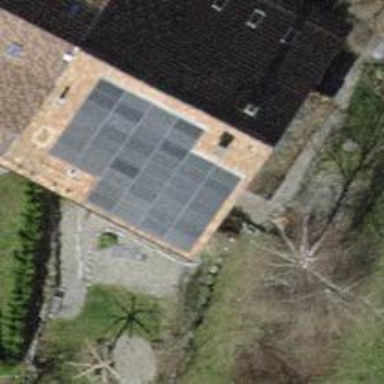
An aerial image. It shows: Solar power generator using photovoltaic method with solar photovoltaic panel types.